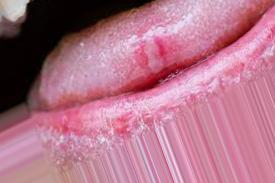
Condition: Mouth Ulcer